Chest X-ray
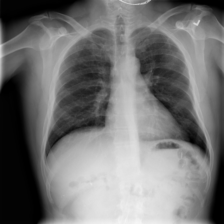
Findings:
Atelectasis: negative
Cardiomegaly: negative
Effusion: negative
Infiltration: negative
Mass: negative
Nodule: negative
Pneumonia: negative
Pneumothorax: negative
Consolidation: negative
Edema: negative
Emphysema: negative
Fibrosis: negative
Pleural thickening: negative
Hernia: negative